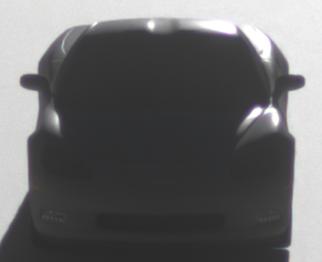
Make: Chevrolet
Model: Corvette Coupé
Detailed model: Corvette (C6) Coupé
Model produced from: 2005/02
Model produced until: 2008/03
Doors: 3
Color: gray
Road condition: dry road
Daytime: morning or afternoon
Contrast: high contrast